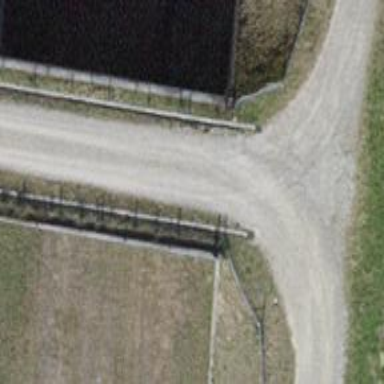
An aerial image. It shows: Pebblestone track with grade3 tracktype.